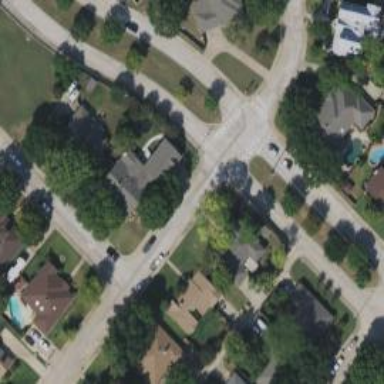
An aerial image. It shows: Road with stop sign.